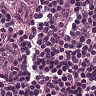
Metastatic tissue present: no